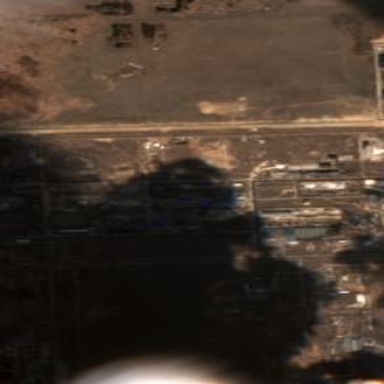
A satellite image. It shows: Industrial area.